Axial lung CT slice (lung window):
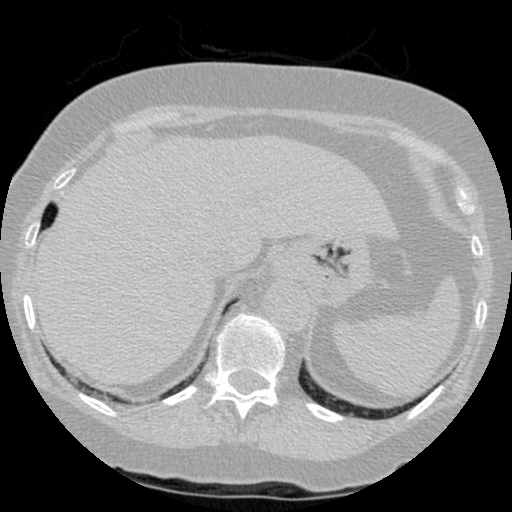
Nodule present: no